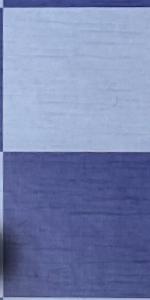
Label: Empty